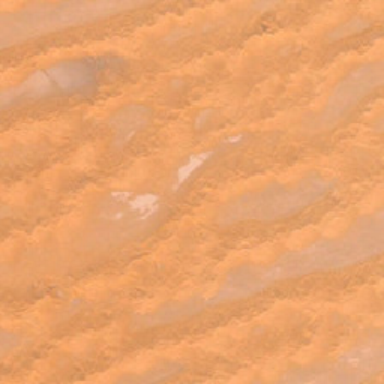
After the rain is very beautiful on the background .